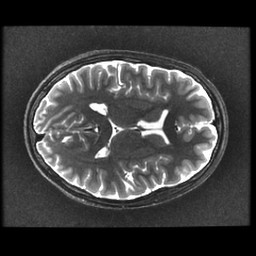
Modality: T2w
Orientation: axial
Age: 15
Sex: male
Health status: ill
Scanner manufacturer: ge
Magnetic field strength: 3 T
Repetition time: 7.5 s
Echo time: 0.1015 s